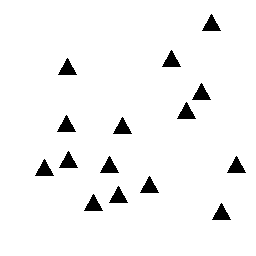
Squares: 0
Triangles: 15
Stars: 0
Total shapes: 15